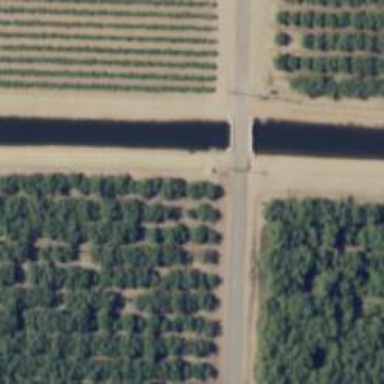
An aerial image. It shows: Canal culvert running through tunnel.